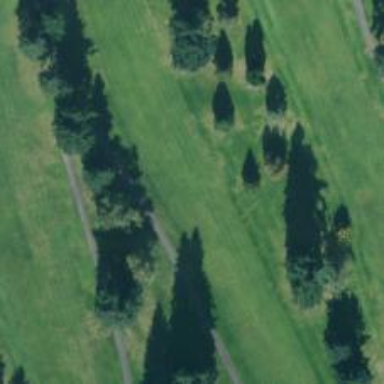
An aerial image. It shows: View of golf hole.